Question: I understand that programming in C# with WPF is different from traditional C# procedures so most of the online material do not state what I need.
I have a TreeView control in my WPF Window and I have parent nodes and child nodes in it. I would like to store them in a List of type Node (id, name, parent).

I got the name of the selected item/node using this:
'''
private void TreeViewItem_OnItemSelected(object sender, RoutedEventArgs e)
{
TreeViewItem item = treeView.SelectedItem as TreeViewItem;
nameTxt.Text = item.Header.ToString();
}
'''
And I tried getting the Parent of the child node immediately before it using this:
'''
TreeViewItem item = treeView.SelectedItem as TreeViewItem;
nameTxt.Text = item.Parent.ToString();
'''
However, this returns the Root Parent (A) instead of the child's parent (which is 2).
What changes should I make to get the child's immediate parent instead of the root parent? :)
EDIT: Here's the XAML
'''
<TreeView Name="treeView" HorizontalAlignment="Left" Height="564" Margin="10,68,0,0" VerticalAlignment="Top" Width="363">
<TreeViewItem TreeViewItem.Selected="TreeViewItem_OnItemSelected" Header="A" IsExpanded="True" Height="554" FontSize="18">
<TreeViewItem Header="1" />
<TreeViewItem Header="2" />
</TreeViewItem>
</TreeView>
'''
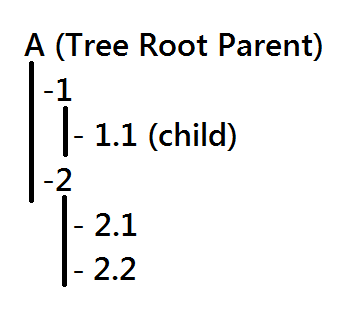
Answer: Created a small example to demonstrate your problem
In
'''
<TreeView Name="tree">
<TreeView>
<TreeViewItem Header="North America" Selected="TreeViewItem_OnItemSelected">
<TreeViewItem Header="USA">
<TreeViewItem Header="New York"/>
<TreeViewItem Header="Las Vegas"/>
<TreeViewItem Header="Washington"/>
</TreeViewItem>
<TreeViewItem Header="Canada">
<TreeViewItem Header="Toronto"/>
<TreeViewItem Header="Quebec"/>
<TreeViewItem Header="Montreal"/>
</TreeViewItem>
<TreeViewItem Header="Mexico"></TreeViewItem>
</TreeViewItem>
</TreeView>
</TreeView>
'''
in Code Behind i.e
'''
private void TreeViewItem_OnItemSelected(object sender, RoutedEventArgs e)
{
TreeViewItem item = e.OriginalSource as TreeViewItem;
if (item != null)
{
ItemsControl parent = GetSelectedTreeViewItemParent(item);
TreeViewItem treeitem = parent as TreeViewItem;
string MyValue= treeitem .Header.ToString();//Gets you the immediate parent
}
}
public ItemsControl GetSelectedTreeViewItemParent(TreeViewItem item)
{
DependencyObject parent = VisualTreeHelper.GetParent(item);
while (!(parent is TreeViewItem || parent is TreeView))
{
parent = VisualTreeHelper.GetParent(parent);
}
return parent as ItemsControl;
}
'''
And its done.